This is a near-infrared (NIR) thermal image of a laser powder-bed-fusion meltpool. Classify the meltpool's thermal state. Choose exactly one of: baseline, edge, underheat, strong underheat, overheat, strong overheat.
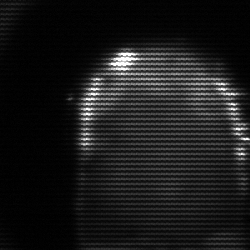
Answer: baseline